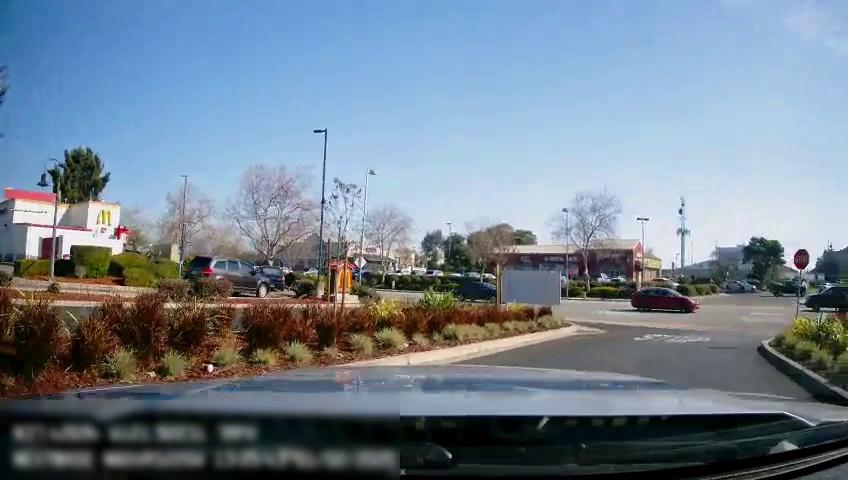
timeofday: Day
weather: Sunny
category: Drivable Space
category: Vehicles | Car
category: Vehicles | Car
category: Vehicles | Truck
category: Vehicles | SUV
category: Vehicles | Car
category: Vehicles | SUV
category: Traffic | Signs